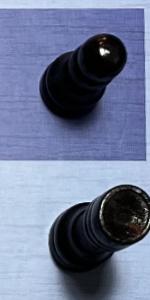
Label: Rook_Black